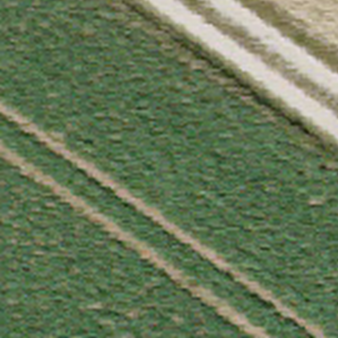
Label: other